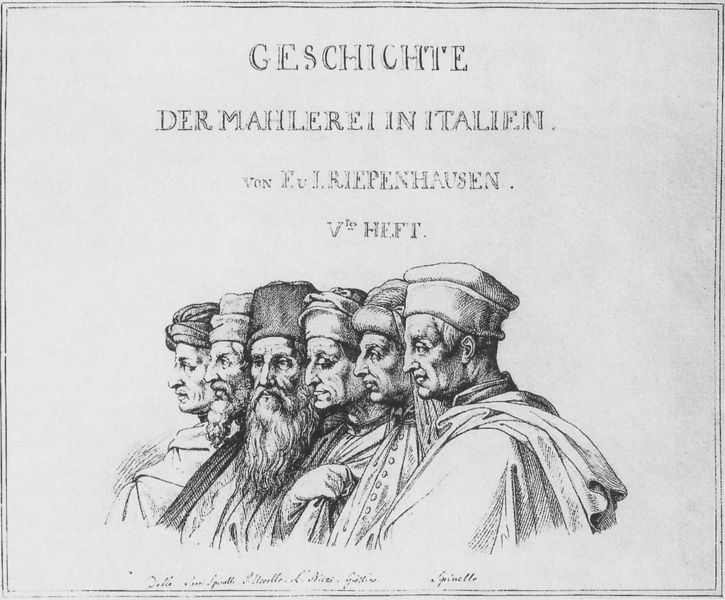
Titel: Titelblatt zum 5. Bilderheft: Meister des 14. und 15. Jahrhunderts
Künstler: Gebrüder Riepenhausen
Institution: Dresden, Staatliches Kupferstichkabinett
Schlagwörter: kopf, mann, weiß, menschen, grau, hut, hüte, kopfbedeckungen, köpfe, männer, profil, schwarz, zeichnung, malerei, alt, bart, bärte, gesichter, kappen, mützen, profile, geschichte, gesicht, bildnis, gelehrte, portrait, kopfbedeckung, papier, italien, grafik, nasen, maler, deutsch, buch, druck, radierung, stich, titel, künstler, malen, portraits, deckblatt, einband, heft, titelbild, umschlag, halbprofil, schwart, sechs, kupferstich, italienisch, genies, 6, riepenhausen, mahlerei, geschichte der mahlerei in italien, vorblatt, donatelloo